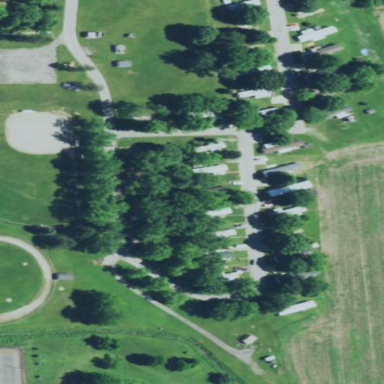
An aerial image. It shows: Residential area designated as trailer park.